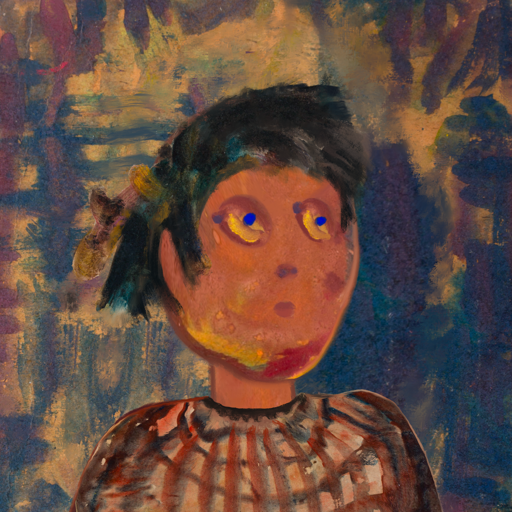
Background: InTheSun, Head And Neck Side: Mother_And_Son_Son, Face Side: Mother_And_Son_Son, Bust: Orphan, Hair Side: Pipe, Head Accessory: Blank, Second Necklace: Blank, Necklace: Blank, Baby: Blank